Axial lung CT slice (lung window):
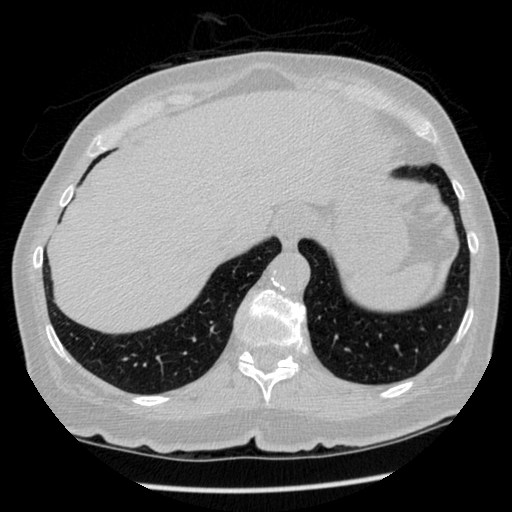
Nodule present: no